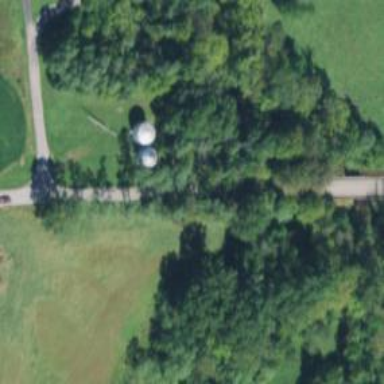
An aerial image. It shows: Silo.